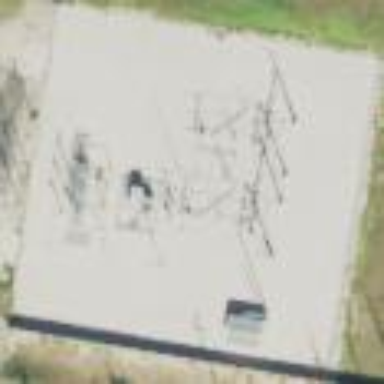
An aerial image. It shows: Distribution level power substation enclosed by fence.